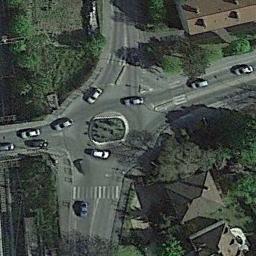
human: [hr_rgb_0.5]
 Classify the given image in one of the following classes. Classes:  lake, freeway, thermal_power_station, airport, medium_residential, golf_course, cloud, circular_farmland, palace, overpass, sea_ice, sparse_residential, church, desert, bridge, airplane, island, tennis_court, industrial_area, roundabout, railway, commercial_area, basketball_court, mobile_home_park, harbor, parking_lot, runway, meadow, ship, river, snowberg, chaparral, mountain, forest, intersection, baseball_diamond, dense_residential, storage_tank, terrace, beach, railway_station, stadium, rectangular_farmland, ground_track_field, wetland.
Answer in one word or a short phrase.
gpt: roundabout